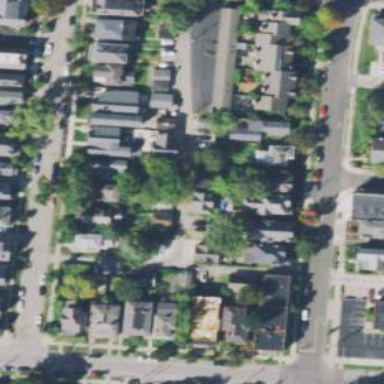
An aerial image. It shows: Neighborhood.